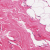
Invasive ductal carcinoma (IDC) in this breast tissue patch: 0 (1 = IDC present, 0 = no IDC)